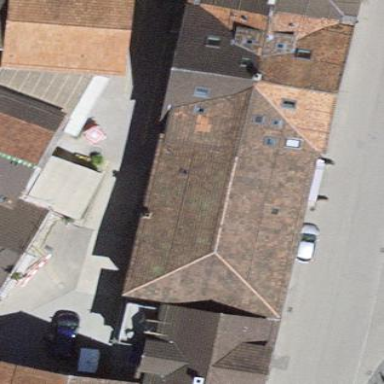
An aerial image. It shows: Building.